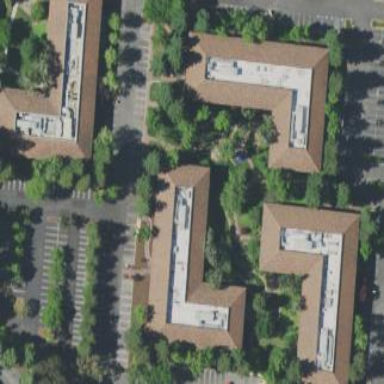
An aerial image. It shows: Commercial building.